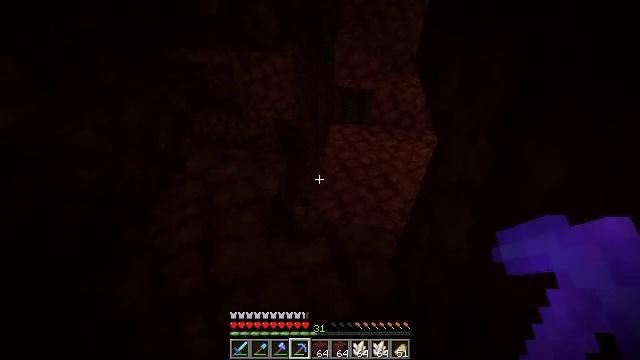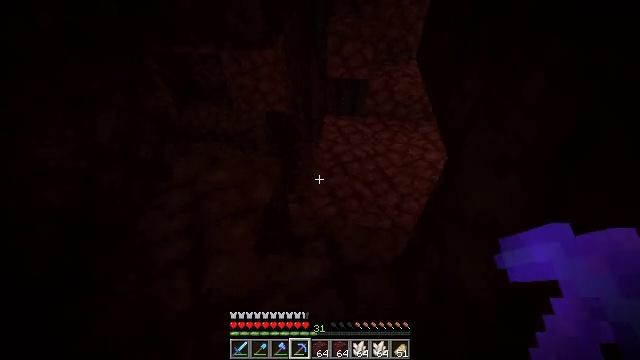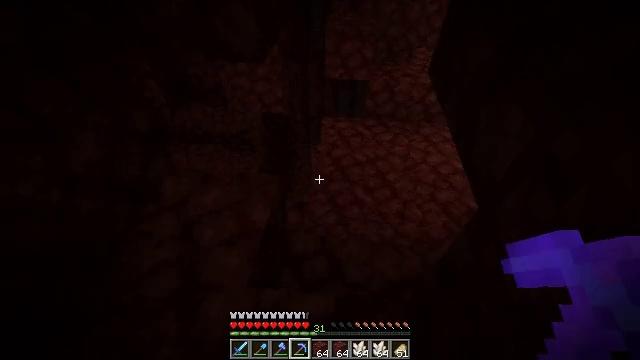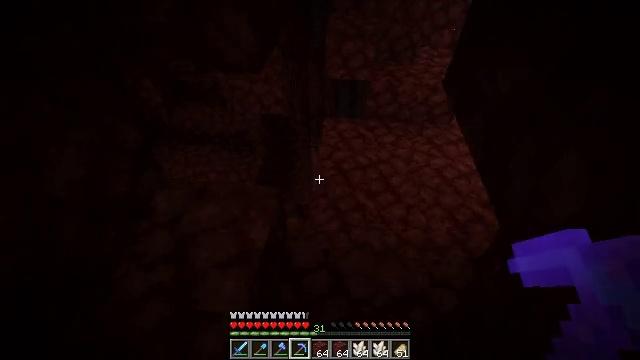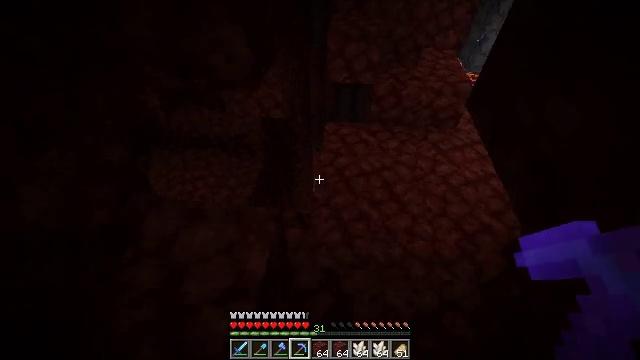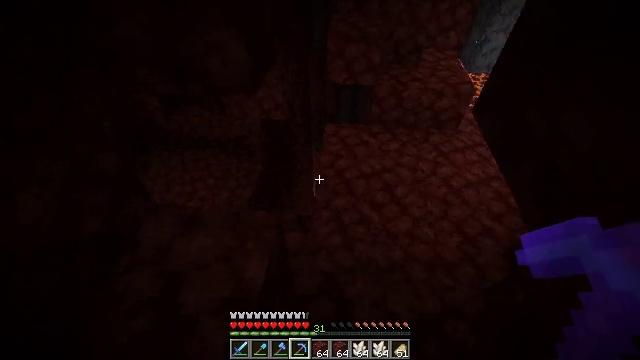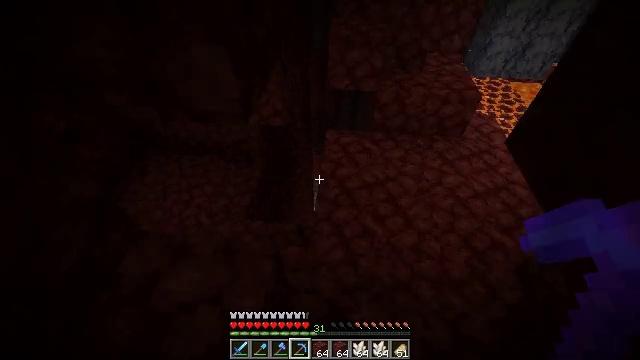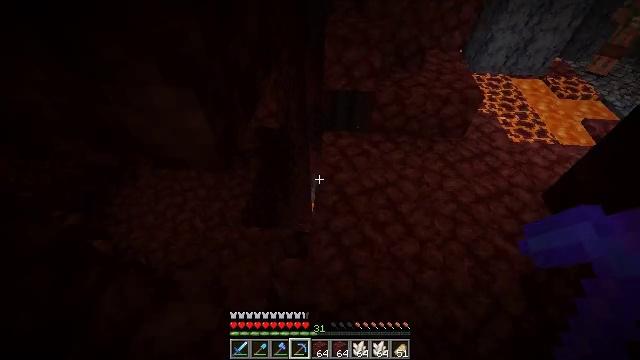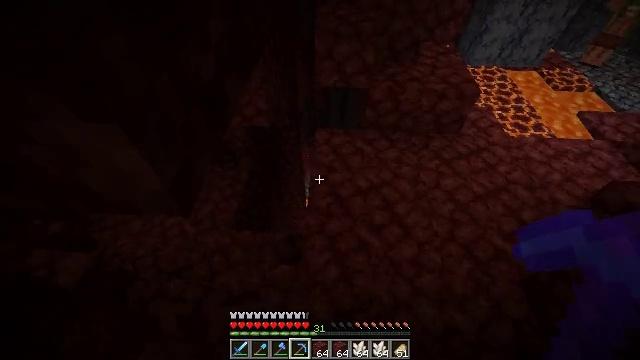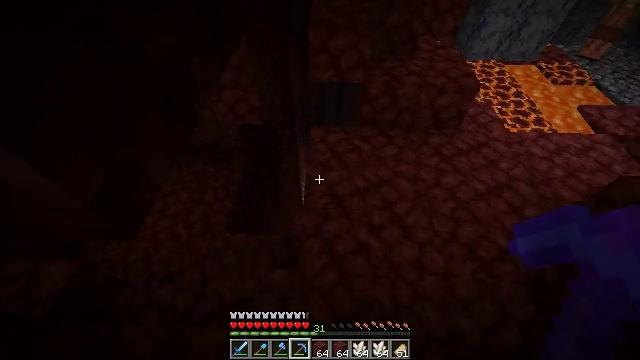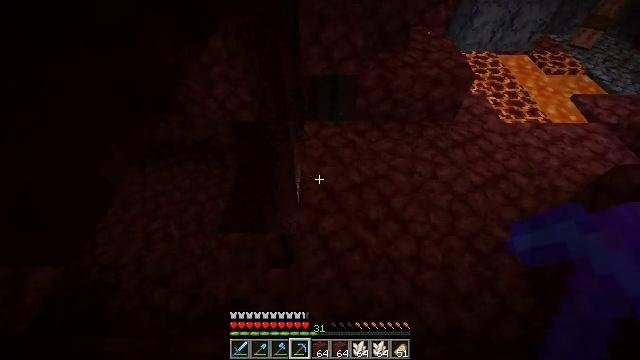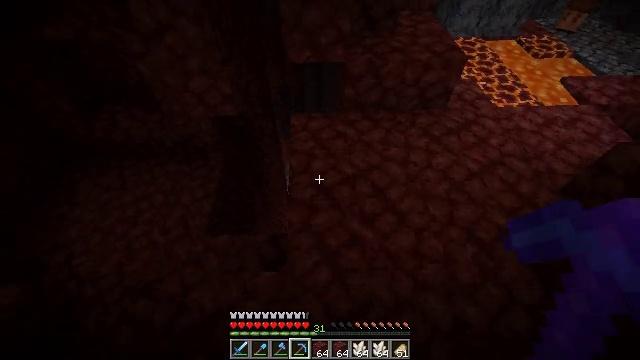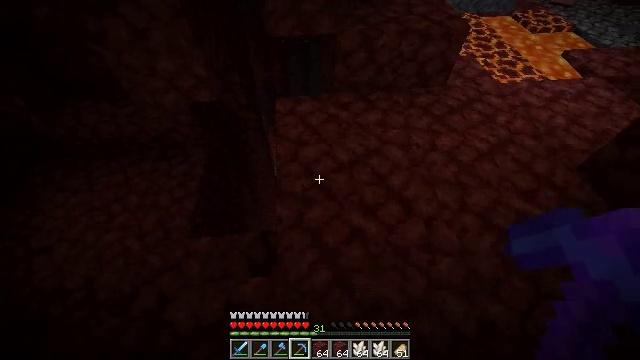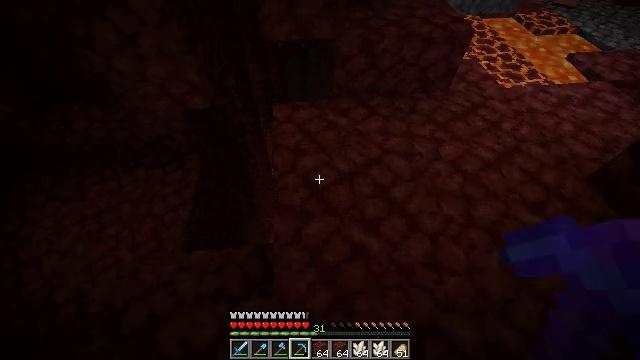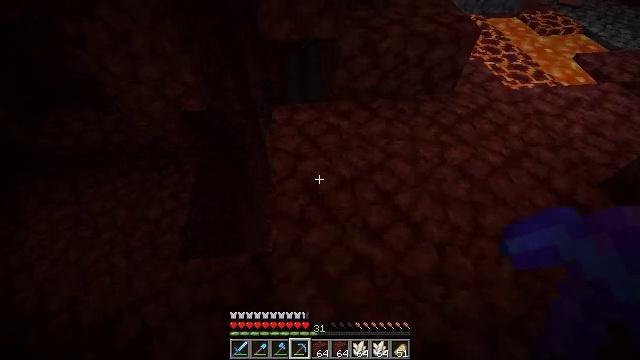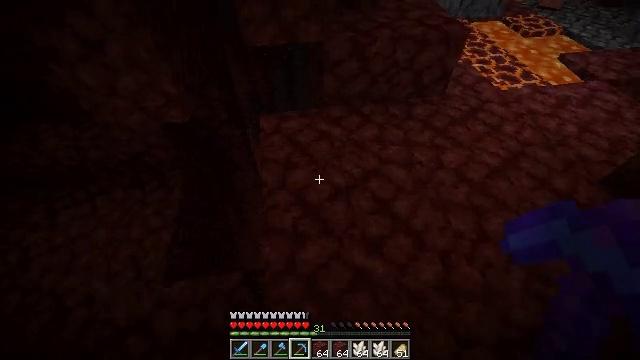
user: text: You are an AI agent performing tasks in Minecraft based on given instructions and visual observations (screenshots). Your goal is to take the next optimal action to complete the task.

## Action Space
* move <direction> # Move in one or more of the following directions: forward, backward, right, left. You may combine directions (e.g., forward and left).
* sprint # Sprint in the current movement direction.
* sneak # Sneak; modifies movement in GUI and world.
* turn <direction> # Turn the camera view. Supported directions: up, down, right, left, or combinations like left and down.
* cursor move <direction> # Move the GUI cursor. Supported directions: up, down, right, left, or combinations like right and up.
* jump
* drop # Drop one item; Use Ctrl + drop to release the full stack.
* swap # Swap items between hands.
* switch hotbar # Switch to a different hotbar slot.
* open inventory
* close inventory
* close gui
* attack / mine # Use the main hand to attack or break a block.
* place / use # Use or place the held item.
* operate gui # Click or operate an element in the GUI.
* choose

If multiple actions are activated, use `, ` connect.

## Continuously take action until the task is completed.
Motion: motion action
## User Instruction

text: Mine the glowstone in the Nether.
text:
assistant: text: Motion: move forward, turn right and down
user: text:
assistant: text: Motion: move forward
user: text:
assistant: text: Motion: move forward
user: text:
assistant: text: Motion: move forward
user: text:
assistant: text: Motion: move forward
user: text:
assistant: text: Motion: move forward
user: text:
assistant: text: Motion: move forward, turn down
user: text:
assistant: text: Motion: move forward, turn right and down
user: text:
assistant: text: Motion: move forward, turn right
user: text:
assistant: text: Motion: turn right
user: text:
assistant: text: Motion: turn right
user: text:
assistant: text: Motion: turn right
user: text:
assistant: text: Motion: move forward
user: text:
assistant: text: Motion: move forward
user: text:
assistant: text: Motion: move forward, turn right and up
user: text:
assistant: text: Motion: move forward, turn right and up
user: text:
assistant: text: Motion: move forward, turn right and up
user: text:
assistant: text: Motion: move forward, turn right and up
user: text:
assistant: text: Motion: turn right and up
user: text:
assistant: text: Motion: turn right and up
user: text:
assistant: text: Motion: turn right and up
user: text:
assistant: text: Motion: turn right and up
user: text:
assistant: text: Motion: turn right and up
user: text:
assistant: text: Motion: turn right and up
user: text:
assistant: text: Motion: move forward, turn right and up
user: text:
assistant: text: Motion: move forward, turn right
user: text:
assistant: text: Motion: move forward, turn right
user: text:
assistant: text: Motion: move forward, turn right
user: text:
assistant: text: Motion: move forward
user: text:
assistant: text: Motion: no_op